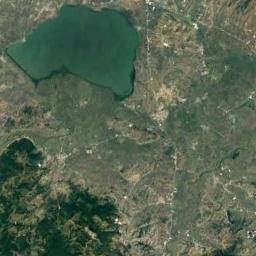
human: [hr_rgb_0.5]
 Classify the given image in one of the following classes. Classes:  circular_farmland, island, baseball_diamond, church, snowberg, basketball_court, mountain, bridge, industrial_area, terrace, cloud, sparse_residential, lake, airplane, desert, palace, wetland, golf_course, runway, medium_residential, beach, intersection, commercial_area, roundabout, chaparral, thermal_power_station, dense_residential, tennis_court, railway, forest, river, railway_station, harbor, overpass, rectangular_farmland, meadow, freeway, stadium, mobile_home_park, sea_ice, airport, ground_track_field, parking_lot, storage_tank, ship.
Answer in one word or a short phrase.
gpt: lake